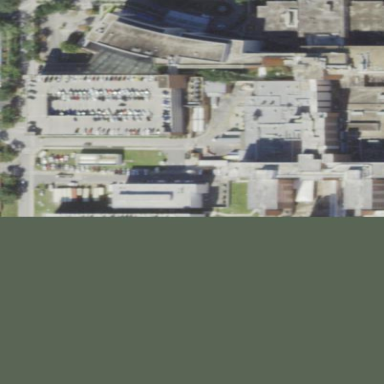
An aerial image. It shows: Hospital providing healthcare services.